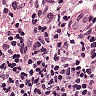
Metastatic tissue present: no